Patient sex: M
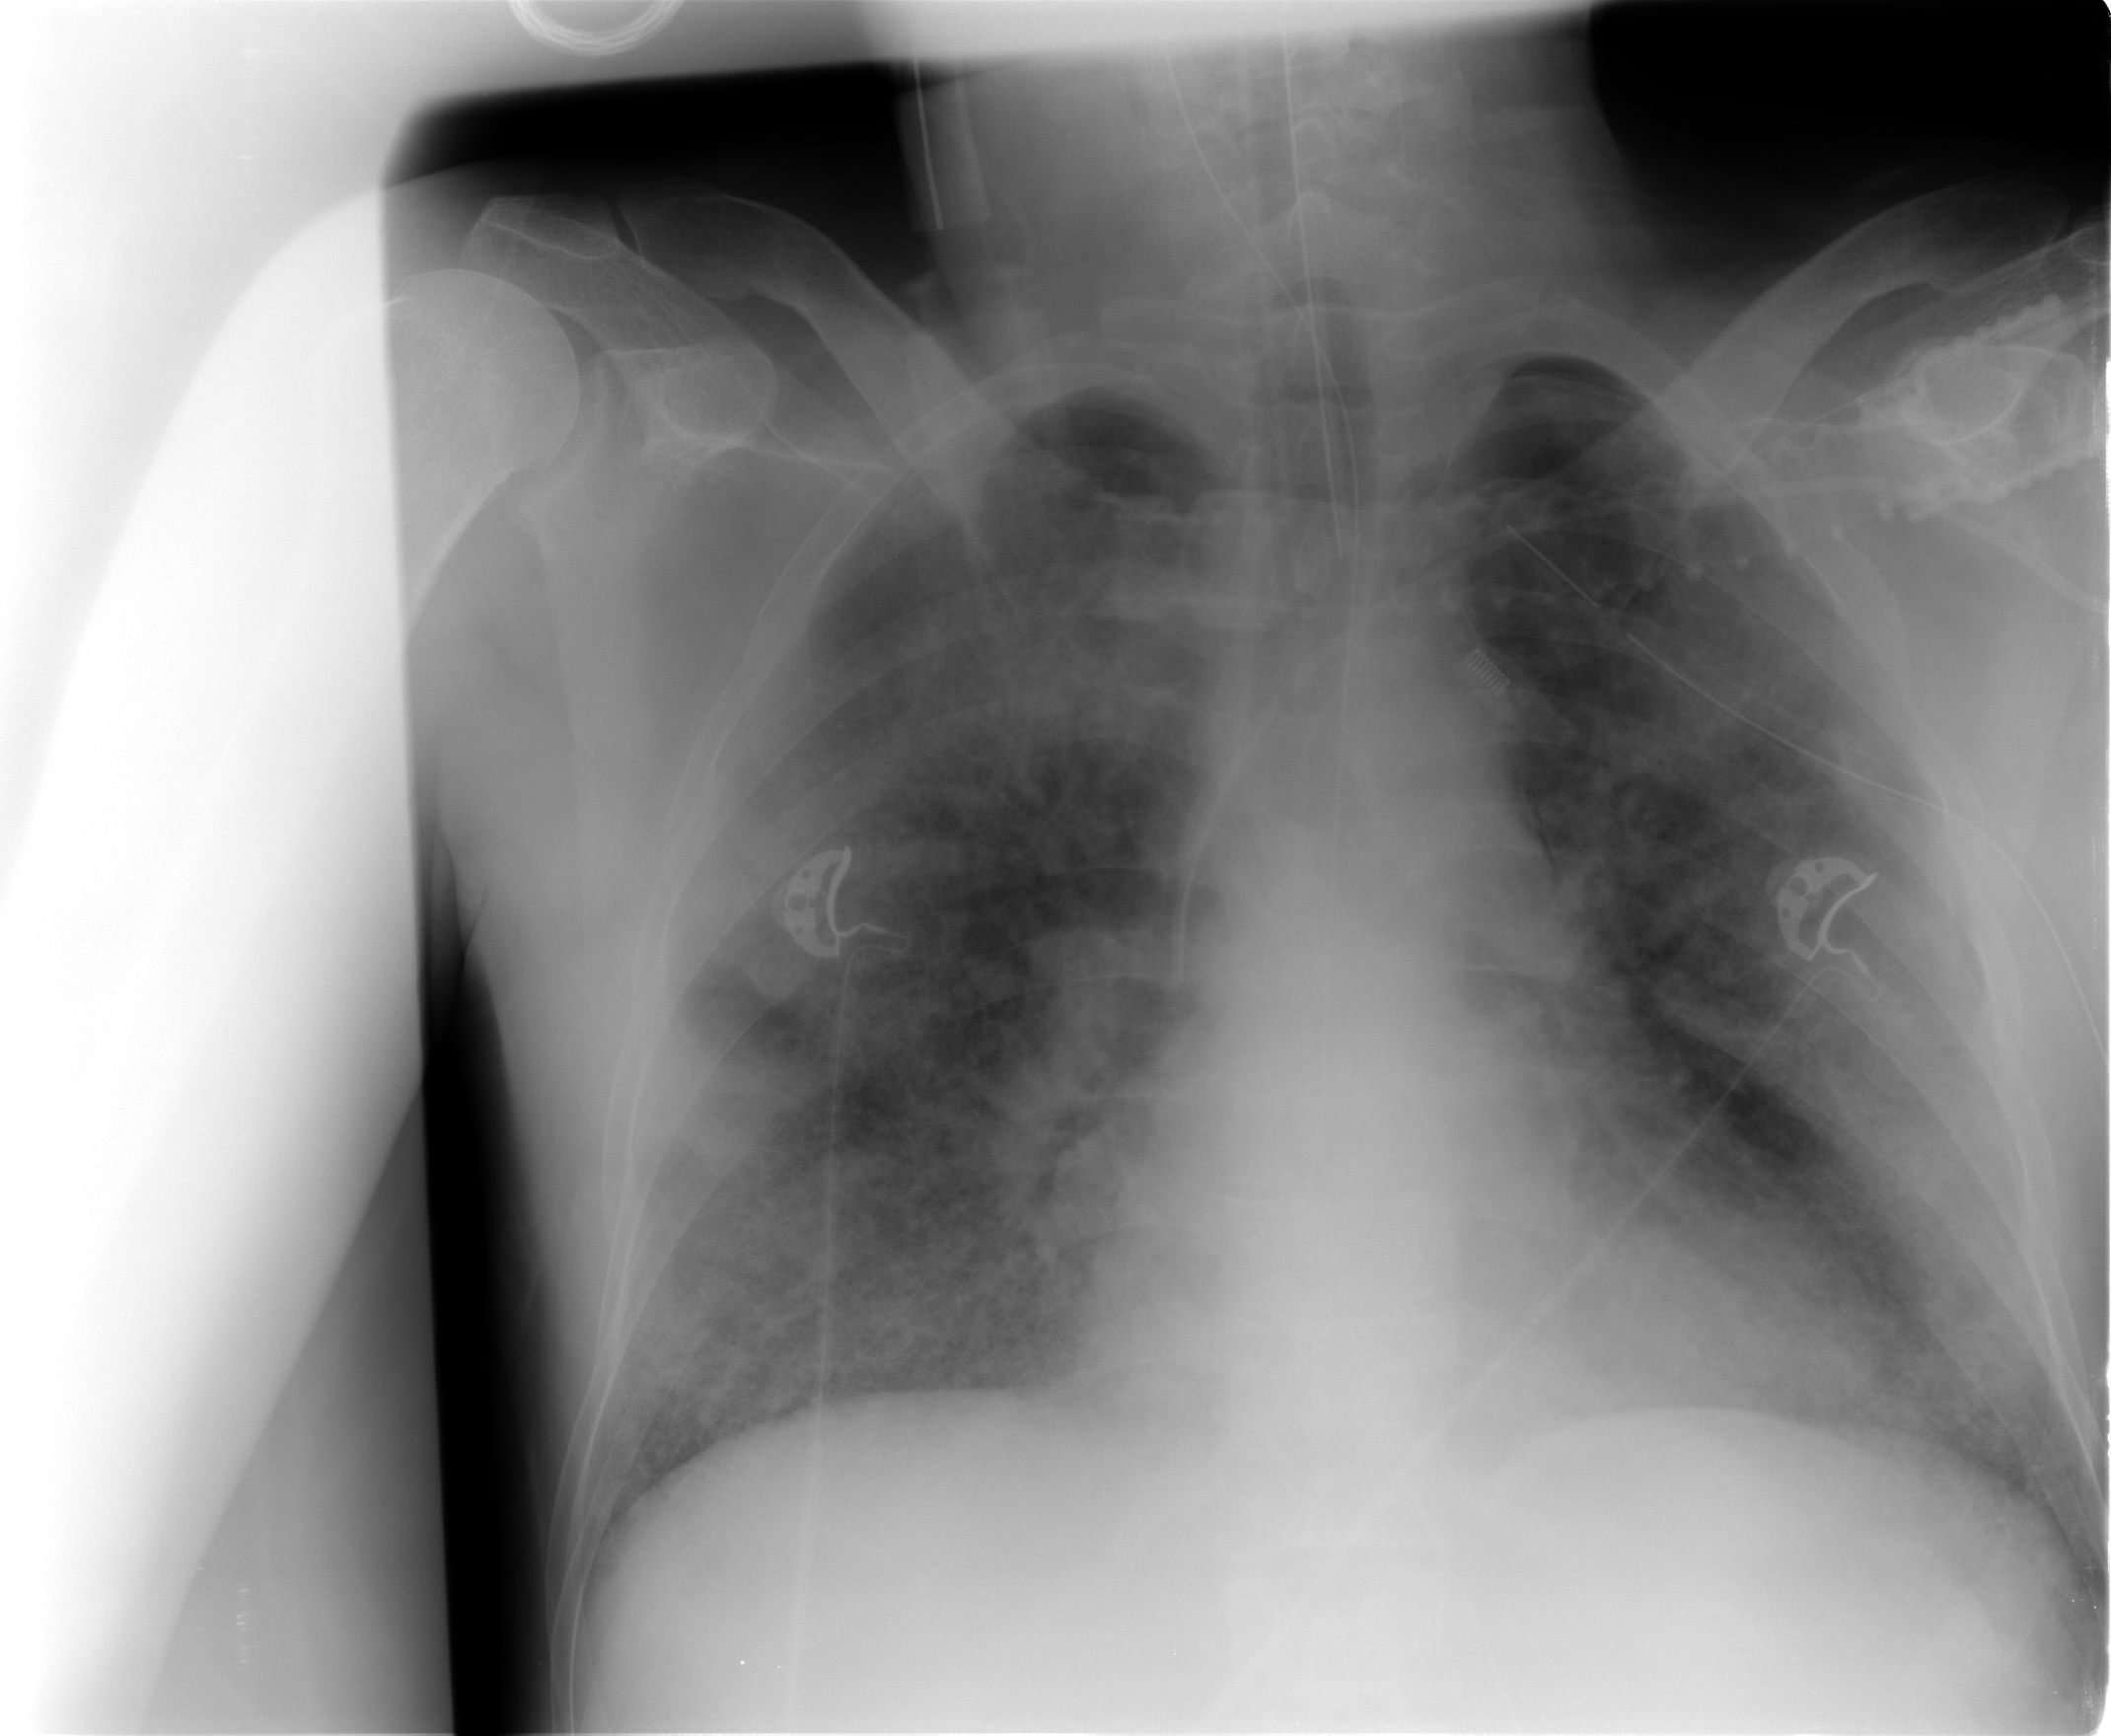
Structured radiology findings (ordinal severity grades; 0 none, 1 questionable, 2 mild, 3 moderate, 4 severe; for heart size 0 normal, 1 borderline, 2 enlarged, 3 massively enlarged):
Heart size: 0
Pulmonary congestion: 2
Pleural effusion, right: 0
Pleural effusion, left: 0
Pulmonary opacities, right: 4
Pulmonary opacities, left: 4
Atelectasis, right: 2
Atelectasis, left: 2